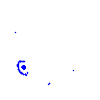
Particle: electron